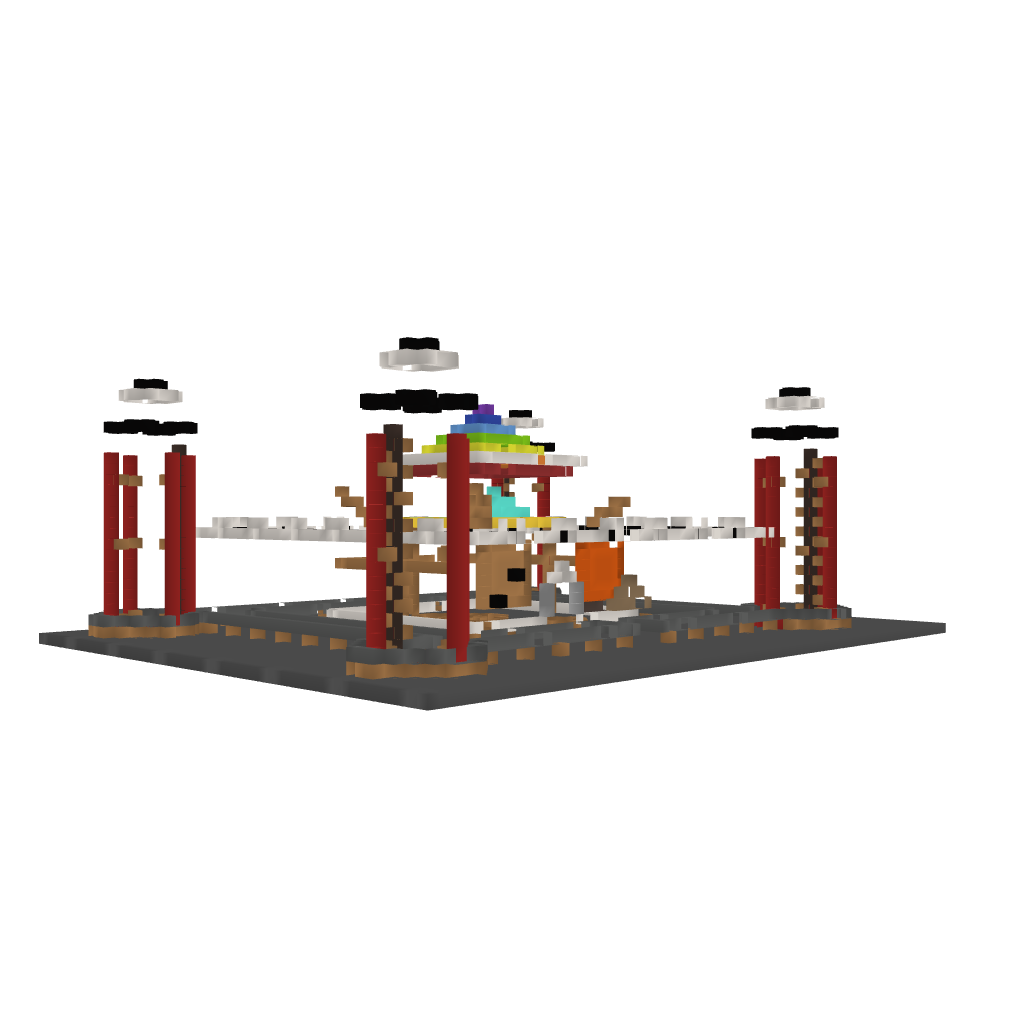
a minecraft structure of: White Castle V1